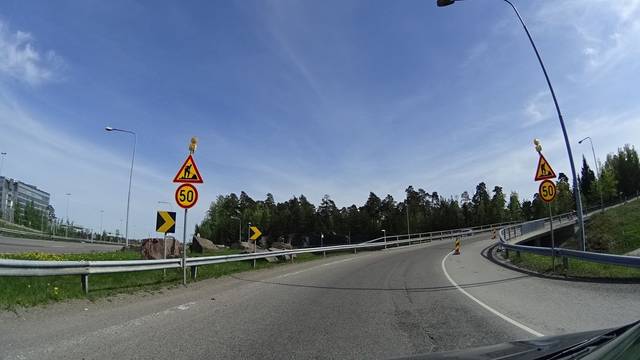
Region: Finland
Coordinates: 60.169, 24.825